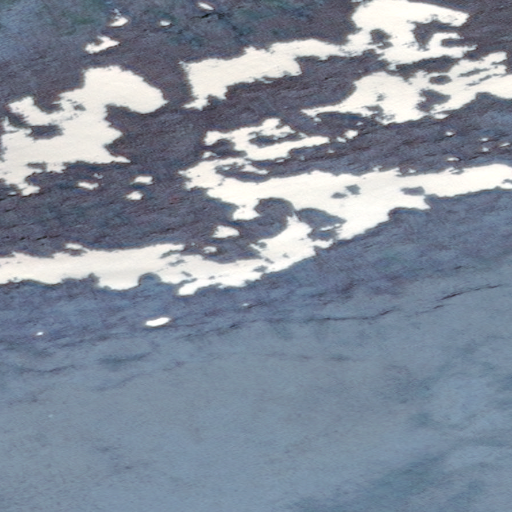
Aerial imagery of mountain in Alaska named Erchakrtuk Mountain containing only unknown